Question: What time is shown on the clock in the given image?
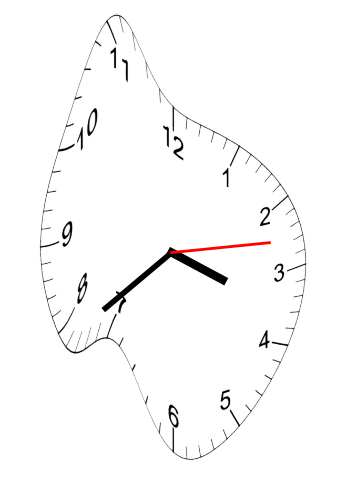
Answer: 03:38:13